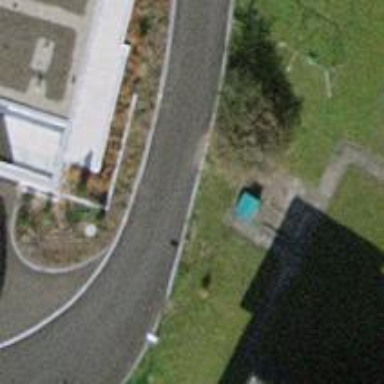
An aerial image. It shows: Asphalt driveway used as service road.